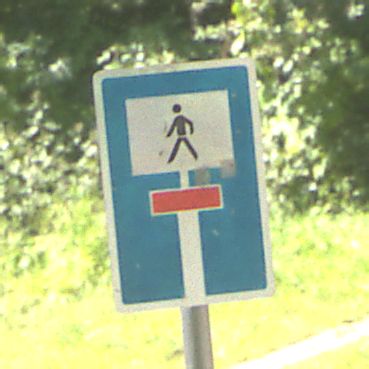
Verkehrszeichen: SackgasseFussgaengerDurchlaessig
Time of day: Midday
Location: Outdoor (RoadRail)
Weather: Clear
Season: NotSpecified
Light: Natural